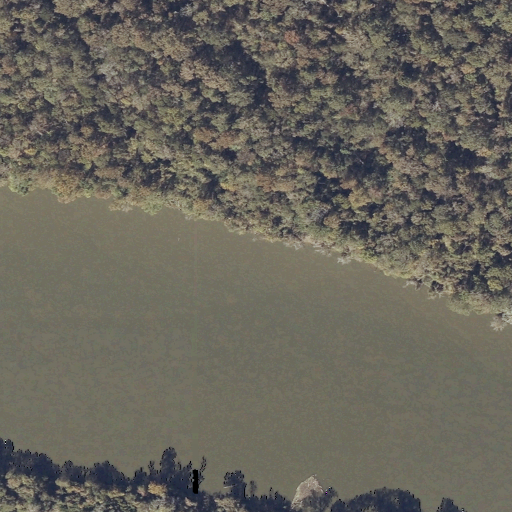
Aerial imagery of bar in Alabama named Saint James Bar containing woody wetlands, open water, and herbaceous wetlands